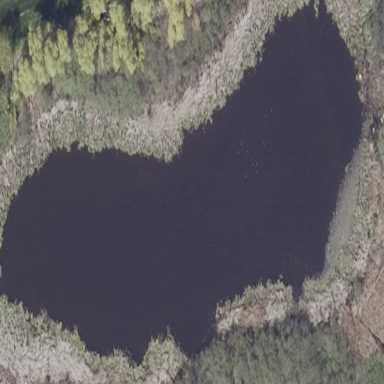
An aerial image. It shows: Serene pond surrounded by nature.